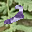
Label: 2